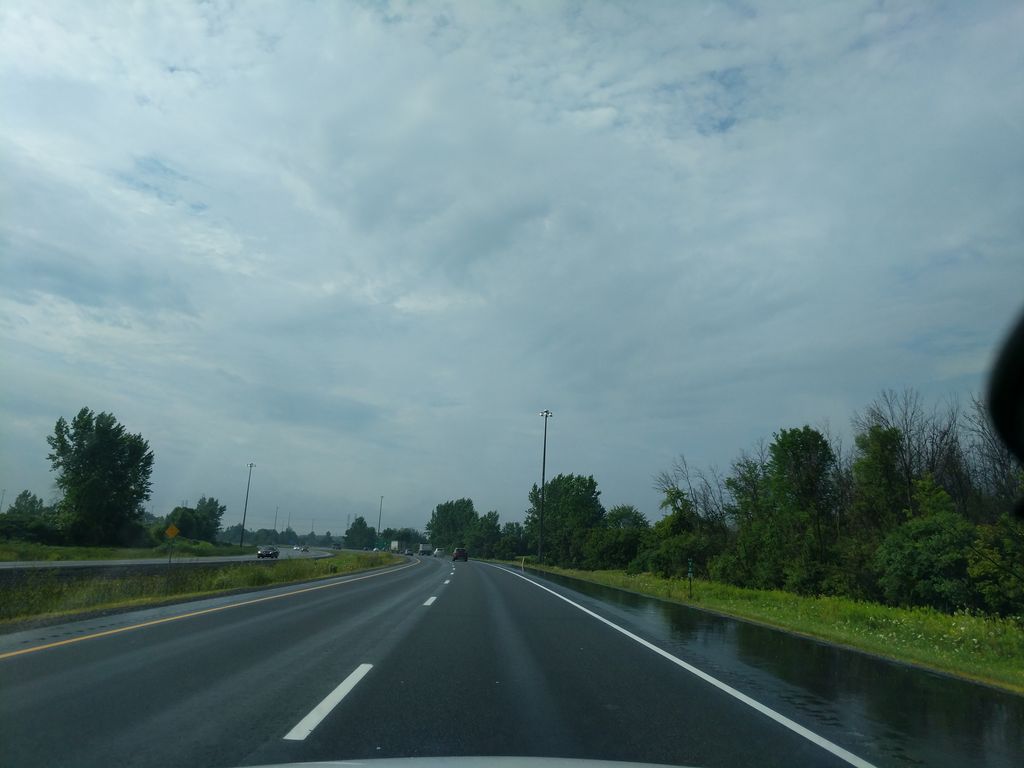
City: ottawa-gatineau